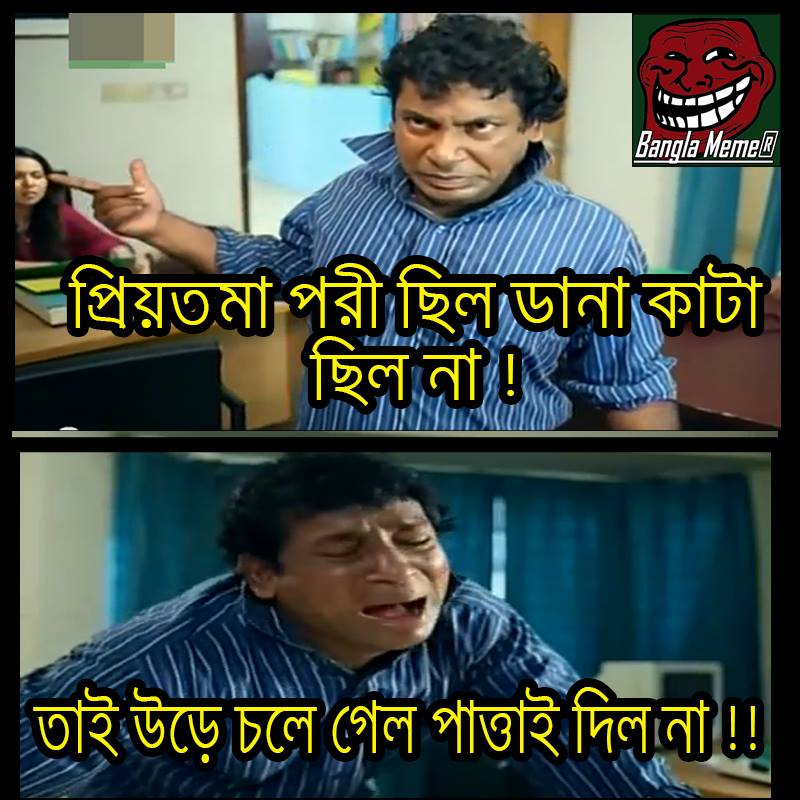
Caption: প্রিয়তমা পরী ছিল ডানা কাটা ছিল না !   তাই উড়ে চলে গেল পাত্তাই দিল না !!
Label: non-hate